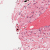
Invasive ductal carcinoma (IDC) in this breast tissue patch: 0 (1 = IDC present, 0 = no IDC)